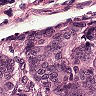
Metastatic tissue present: yes